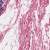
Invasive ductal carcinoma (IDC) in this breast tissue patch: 0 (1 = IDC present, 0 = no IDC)